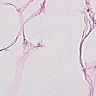
Metastatic tissue present: no